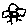
Label: bird